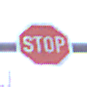
Verkehrszeichen: Stop
Umgebung: Outdoor, Suburban
Tageszeit: MorningAfternoon
Wetter: PartlyCloudy
Licht: Natural
Jahreszeit: NotSpecified
Kontrast: LowContrast